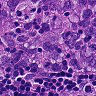
Metastatic tissue present: yes